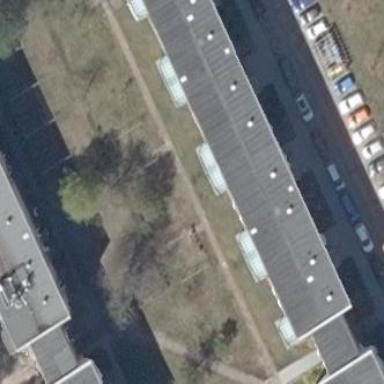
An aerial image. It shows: Residential building.